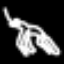
Label: frog